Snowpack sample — Rabbit Ears Pass, Jackson County, Colorado, USA (12/17/25, 1:08 PM MST)
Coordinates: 40.387, -106.625
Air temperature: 34 °F
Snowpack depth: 46 cm
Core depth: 30 cm
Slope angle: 6°, slope face: 165°
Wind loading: medium
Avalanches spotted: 0
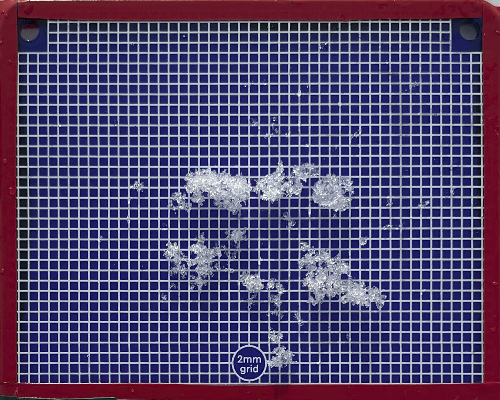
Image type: profile
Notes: No avalanches spotted nearby, although collected in a meadowy area with minimal risk on this face of the pass.